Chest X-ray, AP view. Patient: 19 years old, sex M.
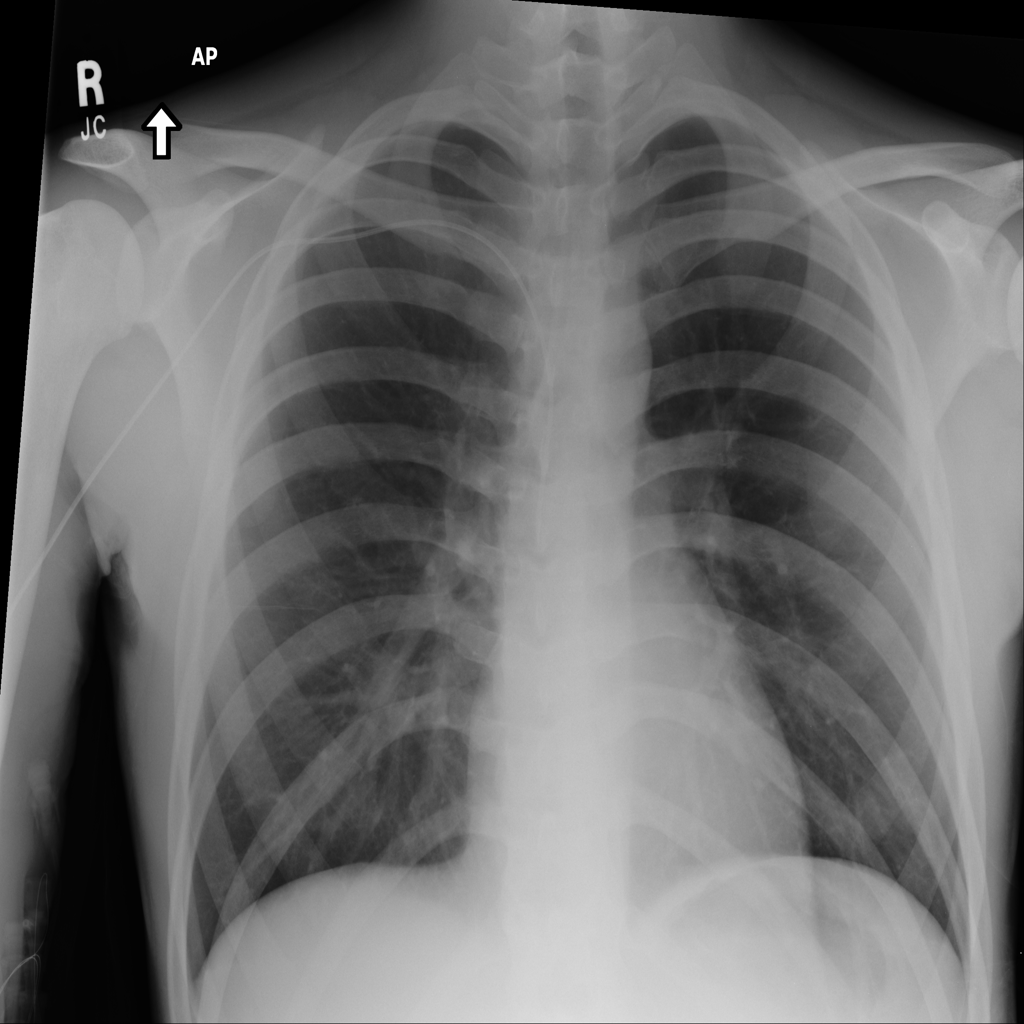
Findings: No Finding